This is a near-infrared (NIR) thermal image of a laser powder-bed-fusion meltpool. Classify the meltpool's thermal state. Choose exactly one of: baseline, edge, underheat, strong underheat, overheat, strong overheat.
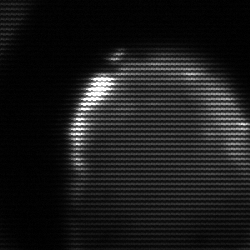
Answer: edge